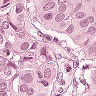
Metastatic tissue present: yes